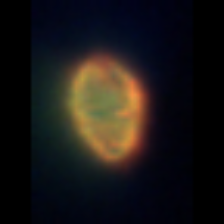
Taxon: Heterocapsa
Group: Dinoflagellates